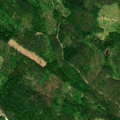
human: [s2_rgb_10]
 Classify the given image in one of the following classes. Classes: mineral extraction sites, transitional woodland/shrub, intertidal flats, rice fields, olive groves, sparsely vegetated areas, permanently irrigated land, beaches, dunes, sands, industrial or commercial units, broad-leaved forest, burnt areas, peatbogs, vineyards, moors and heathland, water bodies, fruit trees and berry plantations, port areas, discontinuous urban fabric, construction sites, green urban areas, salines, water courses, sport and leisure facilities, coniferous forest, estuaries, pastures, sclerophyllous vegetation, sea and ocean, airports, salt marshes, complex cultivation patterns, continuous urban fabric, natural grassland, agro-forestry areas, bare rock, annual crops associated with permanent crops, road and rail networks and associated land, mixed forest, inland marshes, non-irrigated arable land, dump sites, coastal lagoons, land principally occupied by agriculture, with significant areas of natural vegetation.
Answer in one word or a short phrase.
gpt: coniferous forest, mixed forest, transitional woodland/shrub